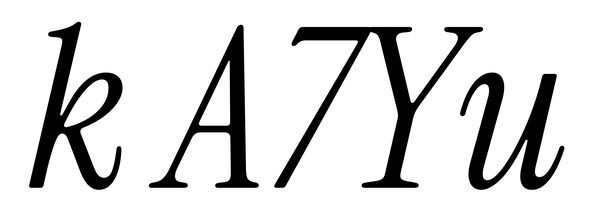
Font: InstrumentSerif-Italic